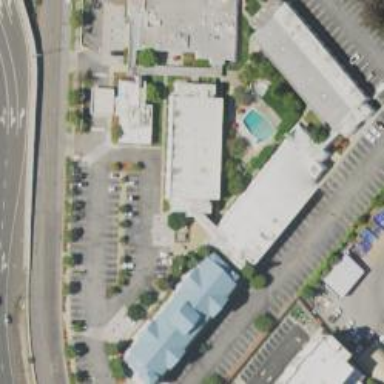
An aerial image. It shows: Parking space.